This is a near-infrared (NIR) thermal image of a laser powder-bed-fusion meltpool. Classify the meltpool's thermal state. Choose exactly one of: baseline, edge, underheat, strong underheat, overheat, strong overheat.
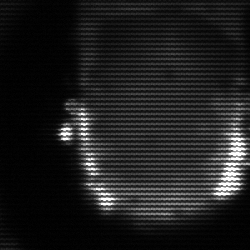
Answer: baseline